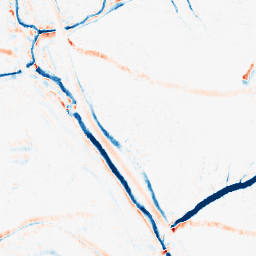
Category: morphological
Decomposition family: morphological_ellipse
Decomposition parameters: operation: average
width: 10
height: 5
Upsampling method: sinc_blackman
Upsampling parameters: scale: 8
kernel_size: 16
Upsampling scale: 8